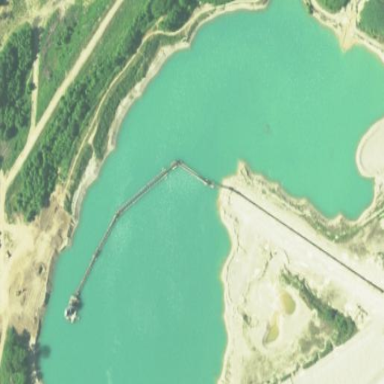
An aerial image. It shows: Man-made quarry lake formed from natural water.